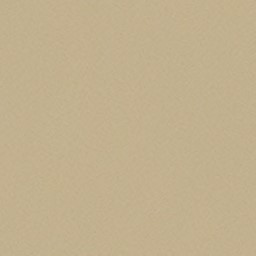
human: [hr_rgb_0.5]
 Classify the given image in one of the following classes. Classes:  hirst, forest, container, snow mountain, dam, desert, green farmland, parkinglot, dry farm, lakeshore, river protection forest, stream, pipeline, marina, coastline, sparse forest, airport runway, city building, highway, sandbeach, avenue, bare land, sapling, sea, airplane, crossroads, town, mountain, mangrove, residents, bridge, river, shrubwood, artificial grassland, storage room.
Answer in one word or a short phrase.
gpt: desert